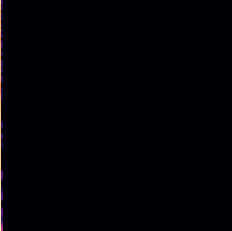
Sound class: Chainsaw